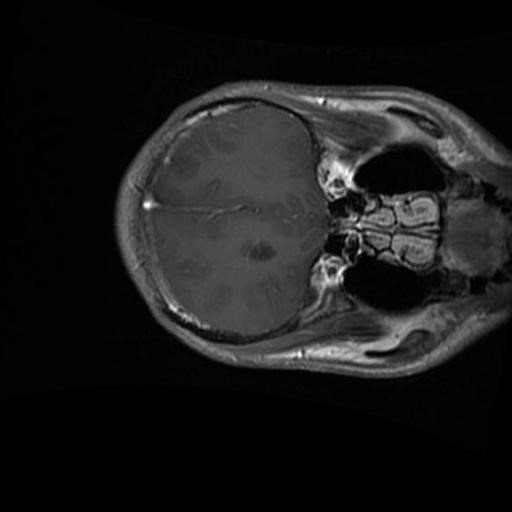
Label: brain_glioma